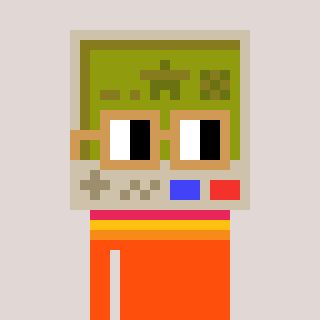
a pixel art character with square brown glasses, a gameboy-shaped head and a orange-colored body on a warm background